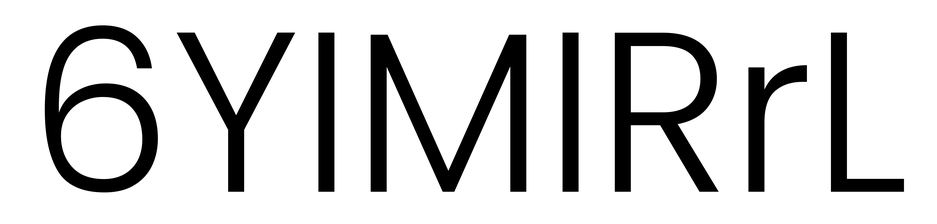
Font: Poppins-Light